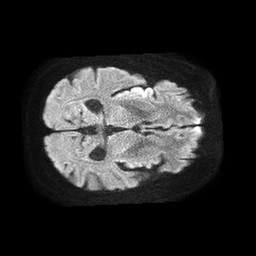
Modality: TRACE
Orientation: axial
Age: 61
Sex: male
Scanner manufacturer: philips
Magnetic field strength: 1.5 T
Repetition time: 4.6 s
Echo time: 0.08709 s